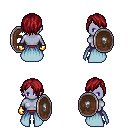
a pixel art fantasy rpg character, female body template, dark elf, purple skin, overskirt, red pants, brunette bangs hairstyle, gold gloves, shield, four views (front, back, left, right), 2x2 character sprite sheet, small pixel art, hard edges, no anti-aliasing